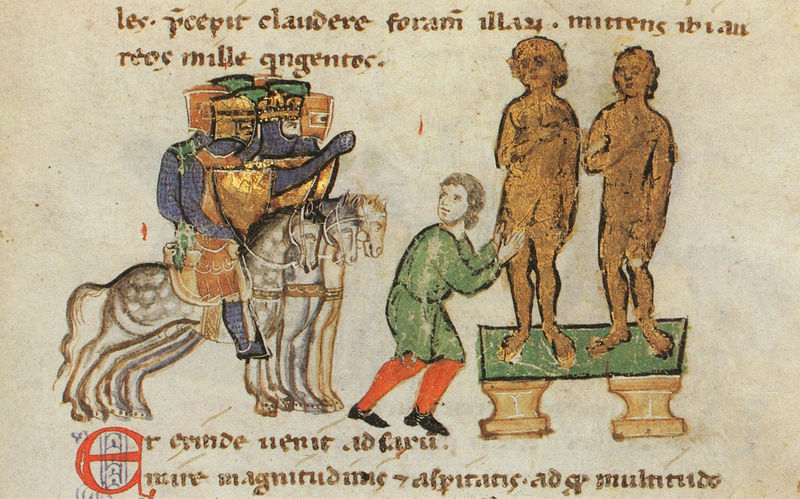
Titel: Alexanderroman
Institution: Leipzig, Stadtbibliothek
Schlagwörter: mann, nackt, grün, menschen, frau, zeichnung, rot, sockel, hände, gewand, gold, drei, krone, pferde, reiter, schrift, zwei, graphik, könig, soldaten, podest, adam, eva, schild, buch, vergoldet, künstler, text, buchstabe, initiale, koloriert, ritter, armee, heer, rüstung, schimmel, pergament, skulpturen, statuen, mittelalter, golden, miniatur, beschützen, latein, statur, apfelschimmel, buchmalerei, götzen, idol, grünes gewand, idole, götzenbilder, 7statur